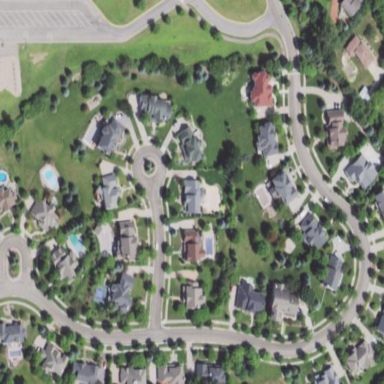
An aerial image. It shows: Residential area consisting of single-family homes.